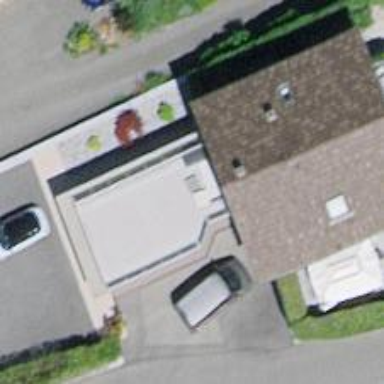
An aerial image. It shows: Garage building.